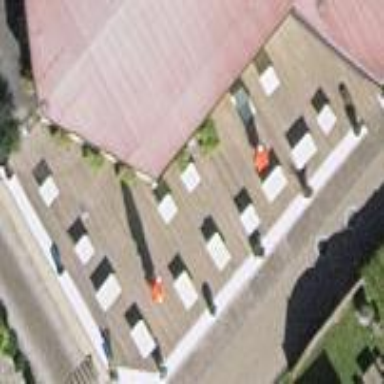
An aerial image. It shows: Outdoor seating area for leisure land.